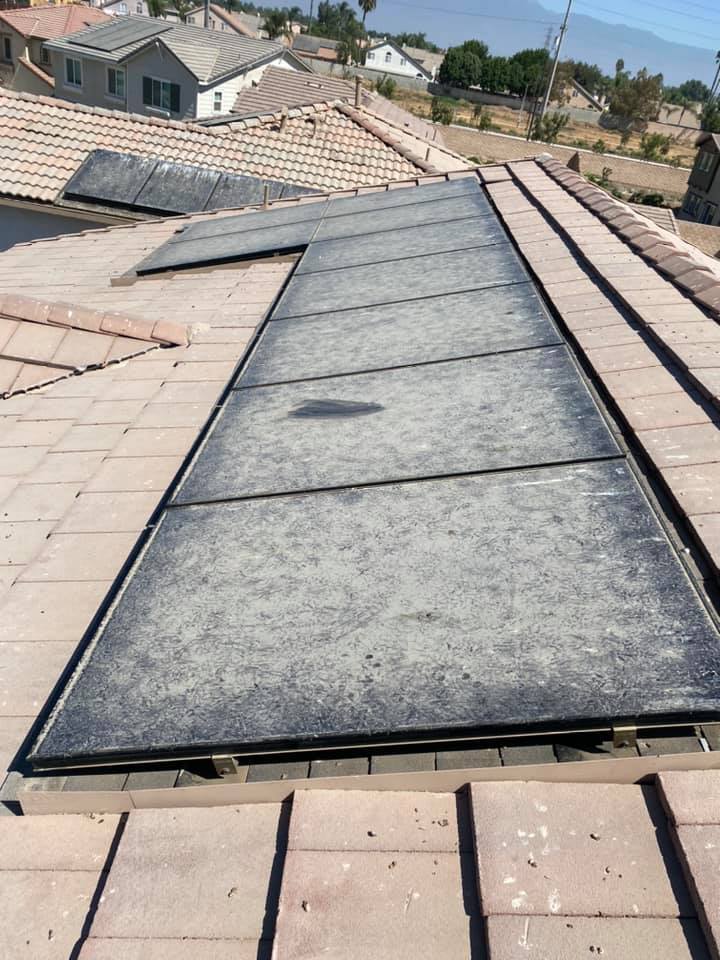
Label: Dusty